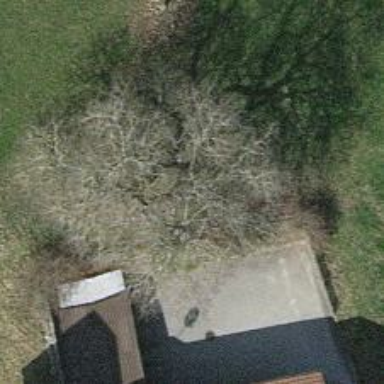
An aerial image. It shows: Single tag "natural: tree."